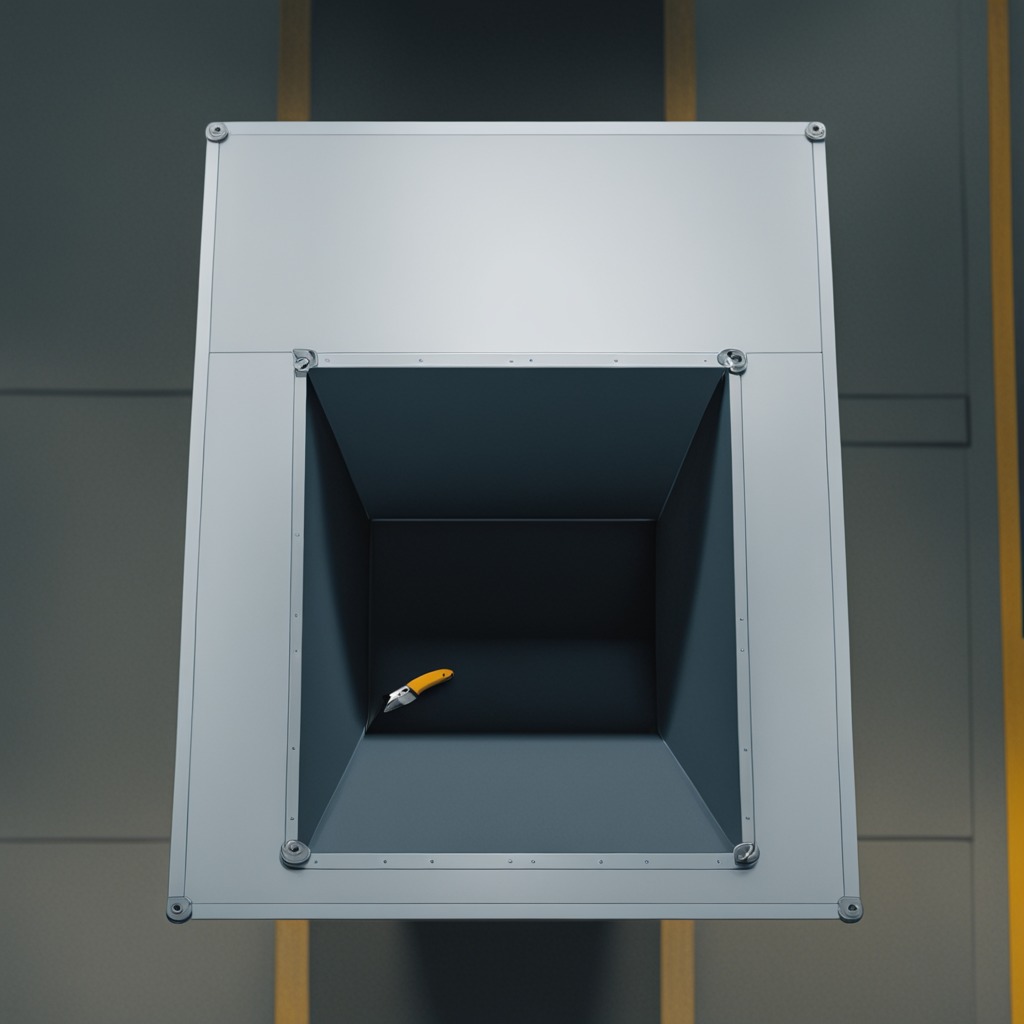
A utility knife lying on the toolbox surface in an airplane hangar workshop 8K.